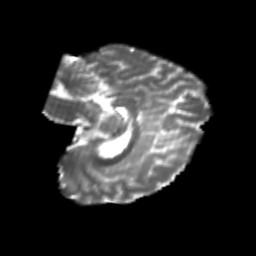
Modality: T2w
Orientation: sagittal
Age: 20
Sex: female
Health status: healthy
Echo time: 0.074 s